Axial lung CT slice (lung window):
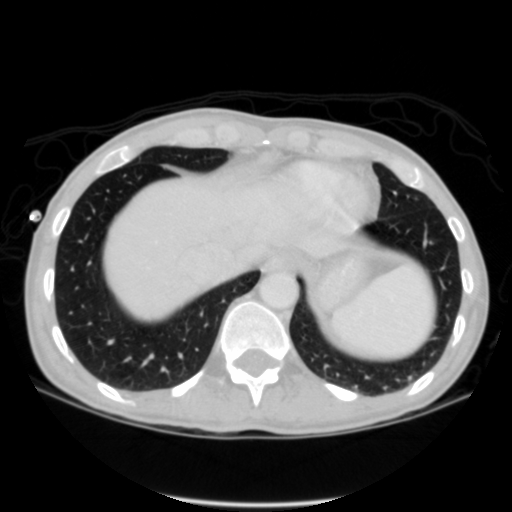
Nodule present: no